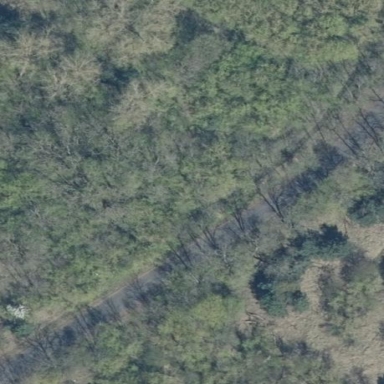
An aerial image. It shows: Forest area.